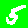
Digit: 5